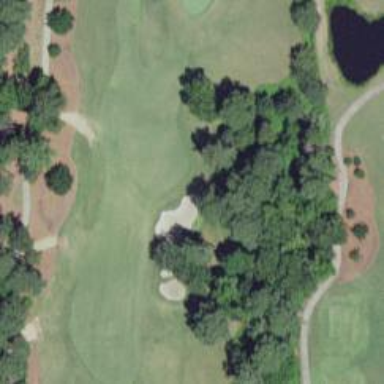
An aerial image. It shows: View of golf hole.